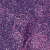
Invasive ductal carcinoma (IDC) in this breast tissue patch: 0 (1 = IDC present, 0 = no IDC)